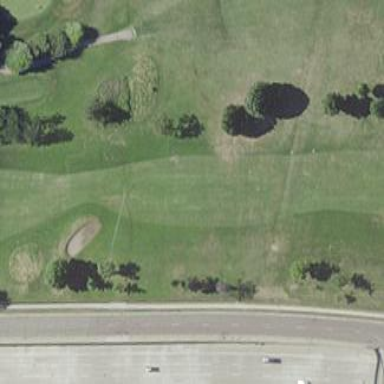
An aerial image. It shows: Grassy area designated as golf fairway.